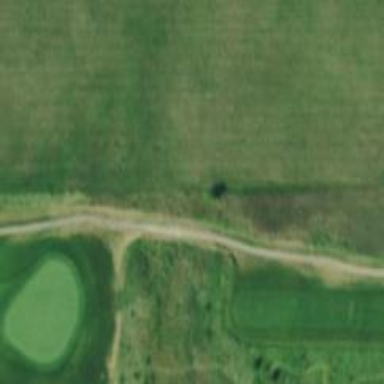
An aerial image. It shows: Path for both road and golf.